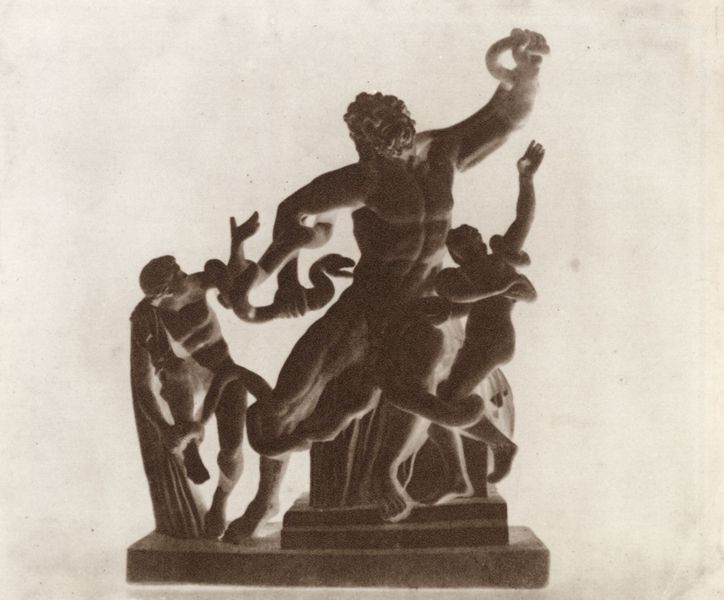
Titel: Laokoon
Künstler: William Henry Fox Talbot
Schlagwörter: akt, dunkel, fuß, gruppe, hand, kampf, körper, mann, nackt, weiß, akte, bewegung, brust, grau, hell, marmor, männer, alt, bart, arm, arme, sockel, stein, gewand, drei, personen, vater, locken, skulptur, statue, beine, jungen, knaben, füsse, muskeln, stufen, flucht, foto, fotografie, antike, gross, strafe, schlange, verzweiflung, negativ, antik, muskel, ekstase, mythos, priester, griechenland, schlangen, winden, kräftig, sohn, biss, söhne, ringen, hellenismus, dia, natter, laokoon, mythe, otter, fügel, trainiert, jungnen, laokoongruppe, haare#